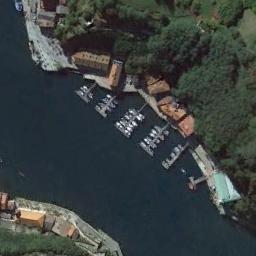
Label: harbor